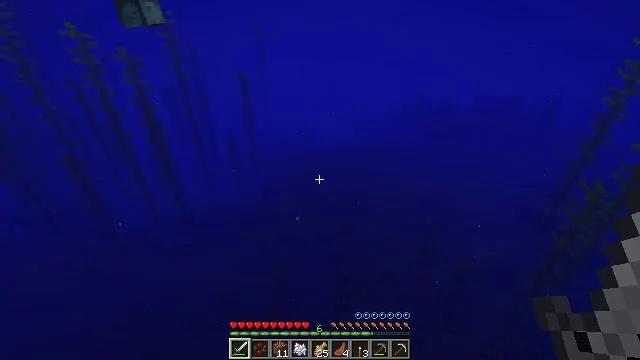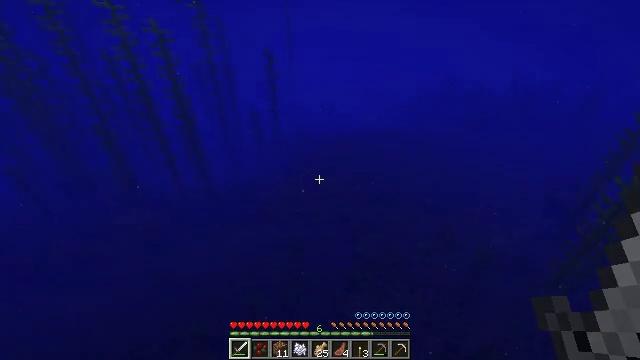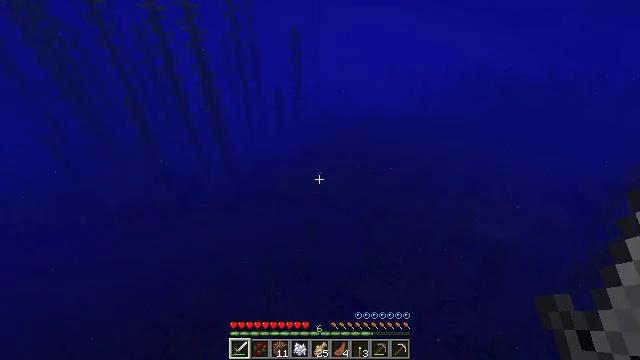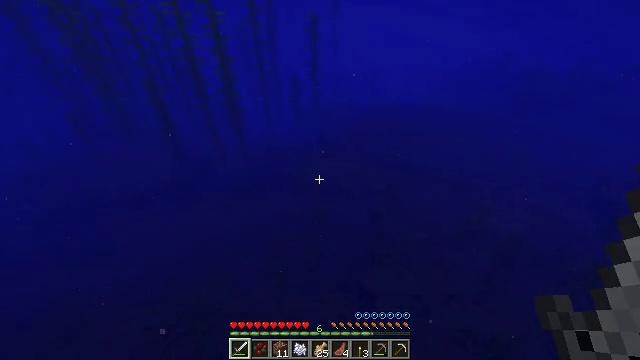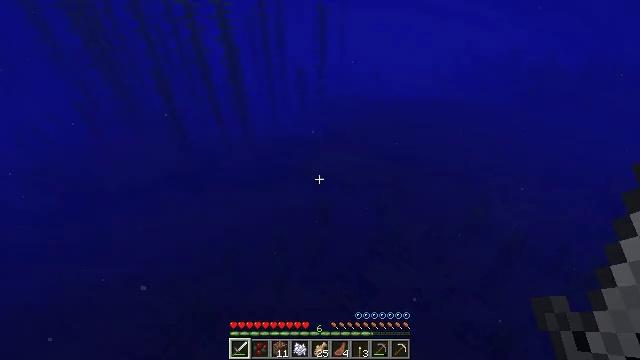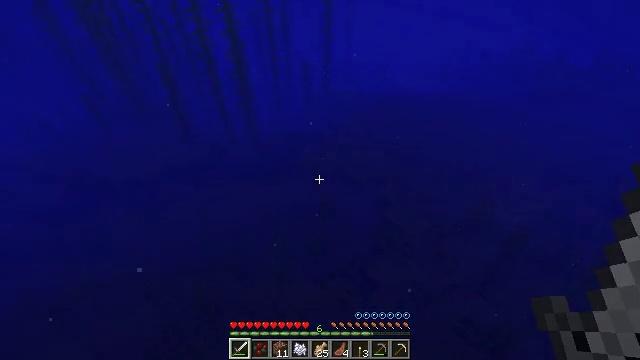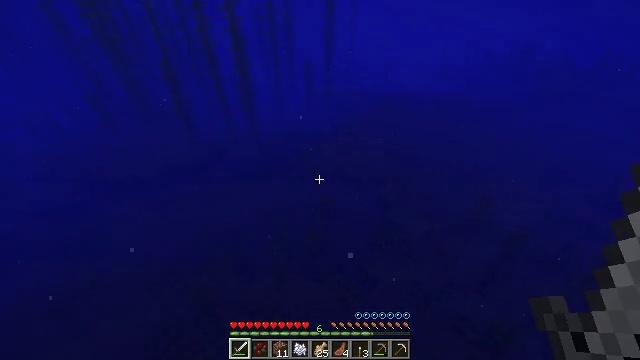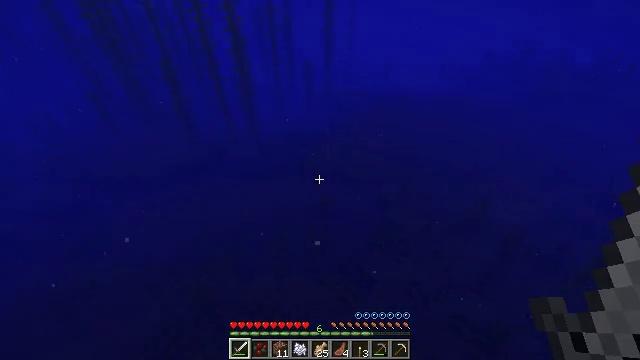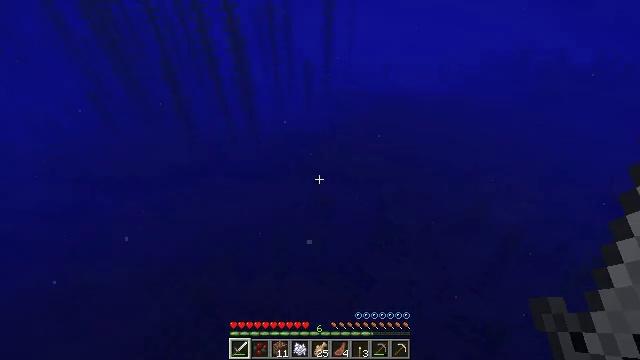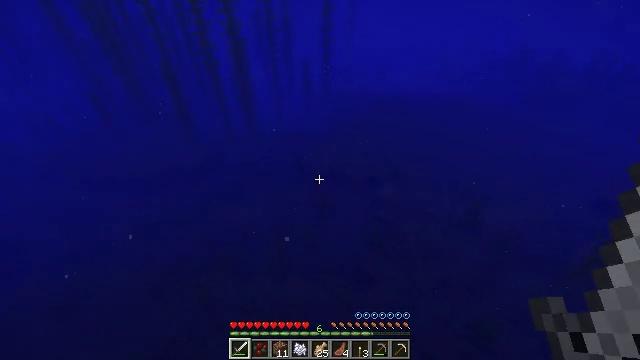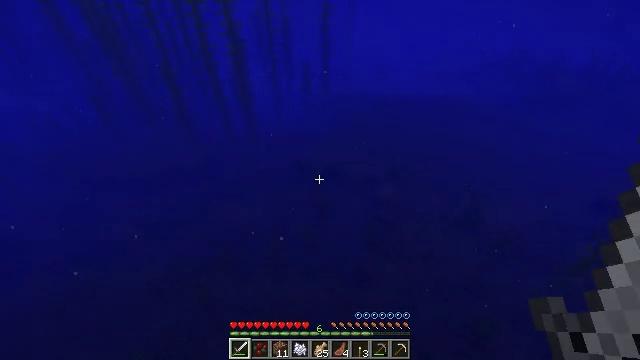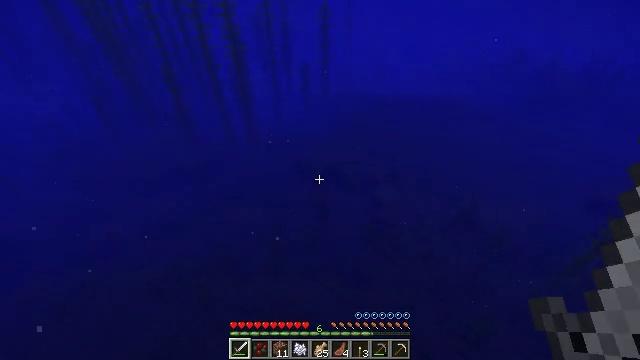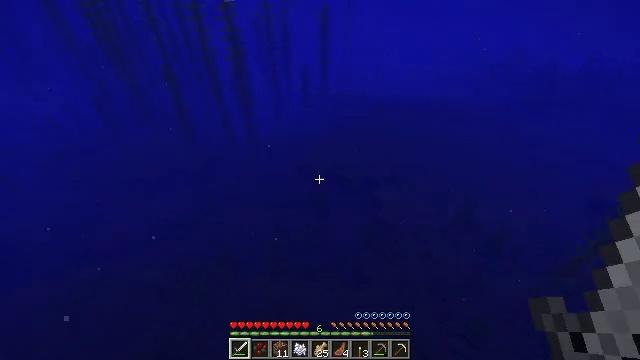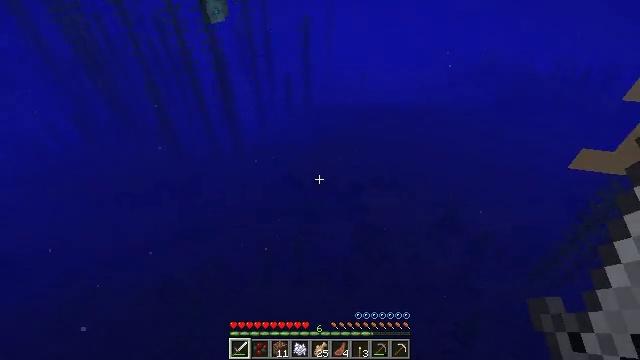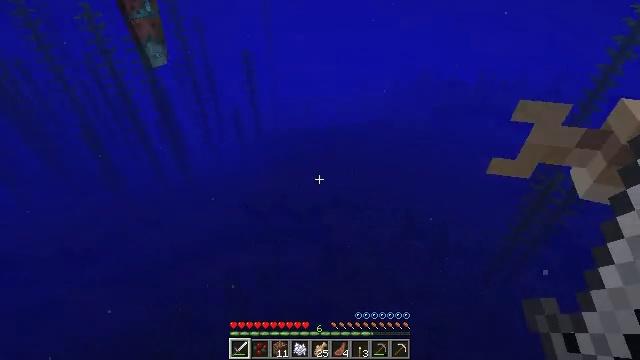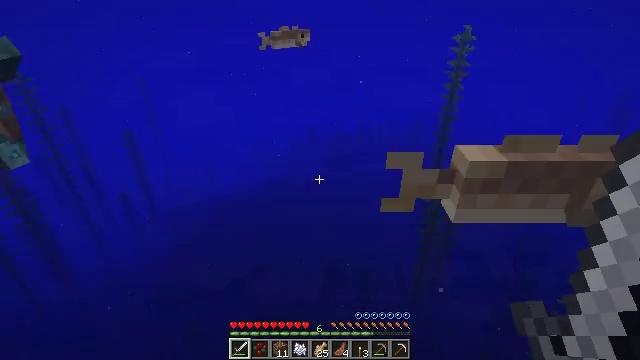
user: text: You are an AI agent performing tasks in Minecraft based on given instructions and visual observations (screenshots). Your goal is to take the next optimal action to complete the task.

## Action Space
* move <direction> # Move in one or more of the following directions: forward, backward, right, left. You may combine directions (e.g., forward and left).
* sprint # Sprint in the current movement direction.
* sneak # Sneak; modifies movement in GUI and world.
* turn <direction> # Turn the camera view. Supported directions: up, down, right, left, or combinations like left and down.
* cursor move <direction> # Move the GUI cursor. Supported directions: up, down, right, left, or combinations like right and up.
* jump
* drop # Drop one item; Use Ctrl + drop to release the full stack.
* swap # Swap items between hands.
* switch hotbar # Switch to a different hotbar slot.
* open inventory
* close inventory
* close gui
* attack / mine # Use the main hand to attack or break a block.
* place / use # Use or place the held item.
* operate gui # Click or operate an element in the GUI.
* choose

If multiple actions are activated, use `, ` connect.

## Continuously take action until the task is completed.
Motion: motion action
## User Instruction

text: Catch and defeat a cod.
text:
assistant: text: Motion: move back and move right, turn left and down
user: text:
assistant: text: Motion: move back and move right, turn left and down
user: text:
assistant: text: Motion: move back and move right, turn left and down
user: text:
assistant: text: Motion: move back and move right, turn left and down
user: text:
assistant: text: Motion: move back and move right, turn left, jump
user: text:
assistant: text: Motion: move back and move right, jump
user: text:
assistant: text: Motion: move back and move right, jump
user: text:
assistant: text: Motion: move back and move right, jump
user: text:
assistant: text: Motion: move back, jump
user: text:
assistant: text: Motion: move back, jump
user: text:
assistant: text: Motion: move back, jump
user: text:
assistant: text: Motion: move back, jump
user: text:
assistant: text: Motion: move back, turn right and up, jump
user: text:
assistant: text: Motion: move back, turn right and up, jump
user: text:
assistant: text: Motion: move back, turn right and up, jump
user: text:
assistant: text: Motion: move back, turn right and up, jump
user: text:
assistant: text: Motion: move back, turn right
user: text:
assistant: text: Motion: move back
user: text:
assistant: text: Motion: move back
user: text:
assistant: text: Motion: move back
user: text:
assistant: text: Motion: move back and move right
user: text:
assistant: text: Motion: move back and move right
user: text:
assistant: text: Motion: move right
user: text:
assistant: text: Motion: move right
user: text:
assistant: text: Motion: move right, turn right
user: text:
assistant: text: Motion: move right, turn right
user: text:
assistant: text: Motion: move forward and move right, turn right
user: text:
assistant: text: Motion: move forward and move right, turn right
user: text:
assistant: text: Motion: move forward and move right, turn right
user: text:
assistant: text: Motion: move forward and move right, turn right